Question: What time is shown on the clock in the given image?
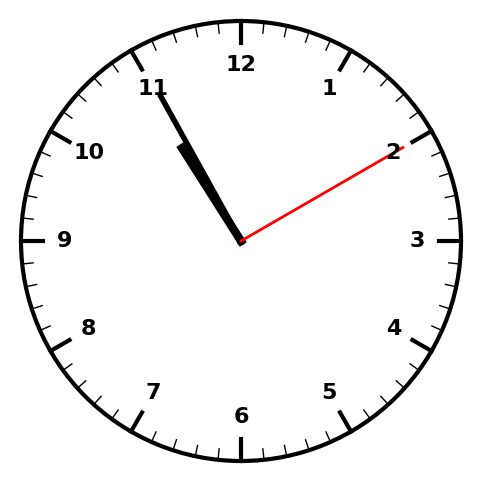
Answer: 10:55:10